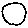
Label: circle